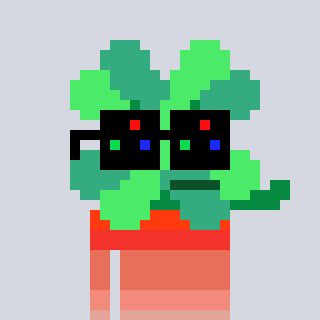
a pixel art character with square black sunglasses, a clover-shaped head and a foggrey-colored body on a cool background